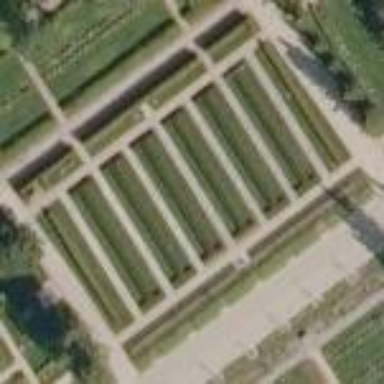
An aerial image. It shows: Sector in the cemetery.